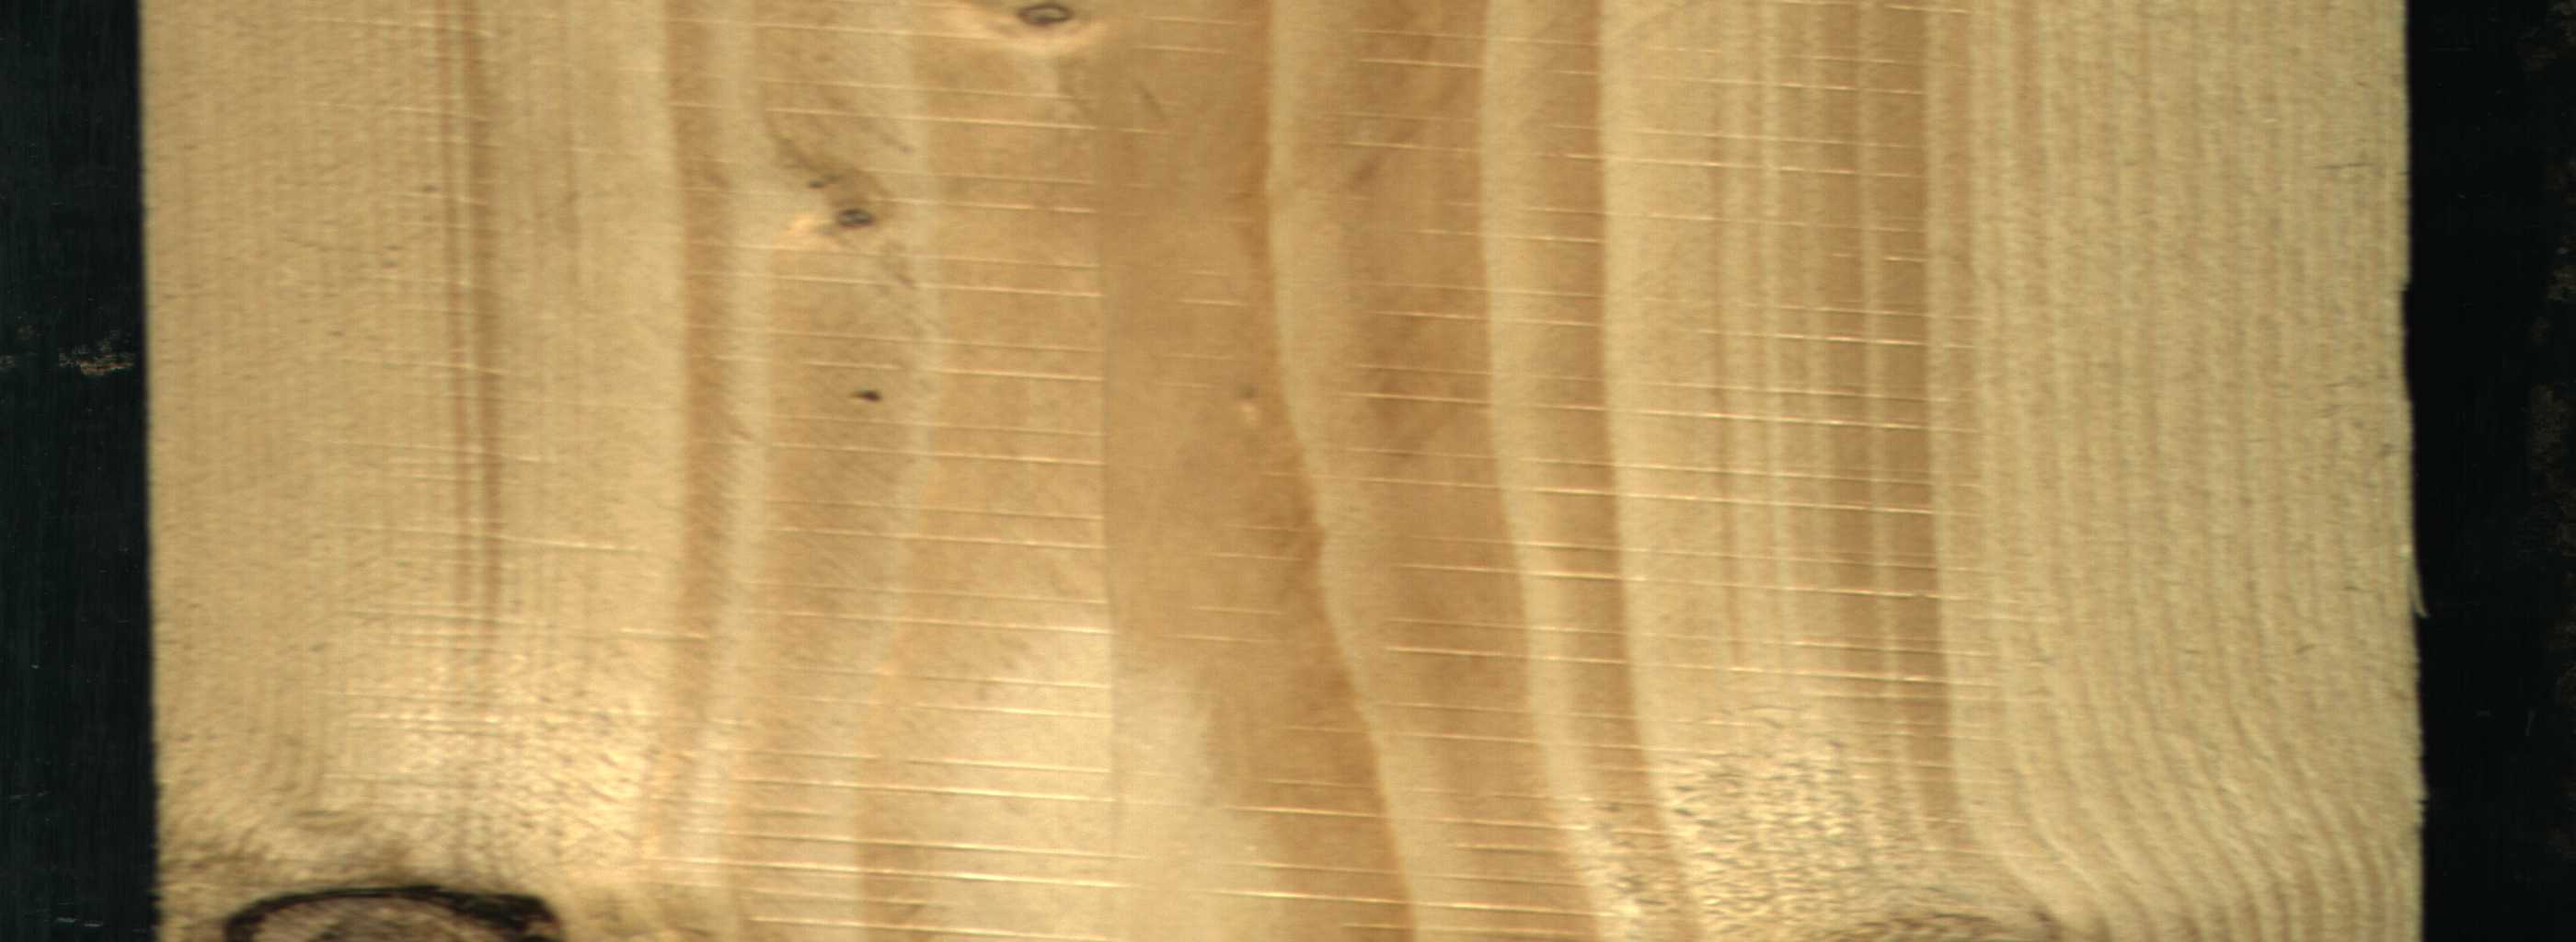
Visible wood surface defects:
Dead_Knot
Live_Knot
Live_Knot